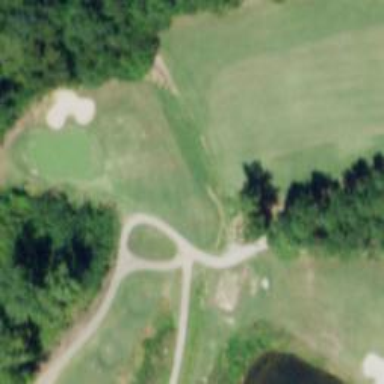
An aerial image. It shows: Path for golf carts.